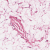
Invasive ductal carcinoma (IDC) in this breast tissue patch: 0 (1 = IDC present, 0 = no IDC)